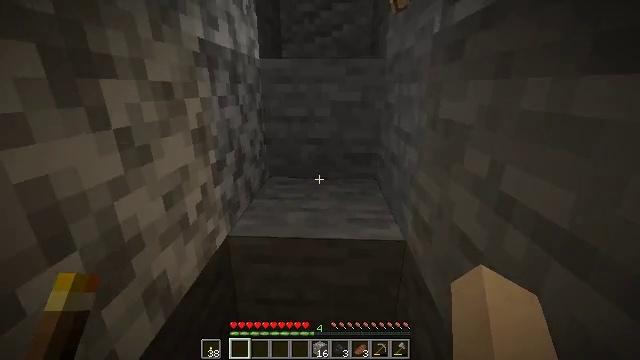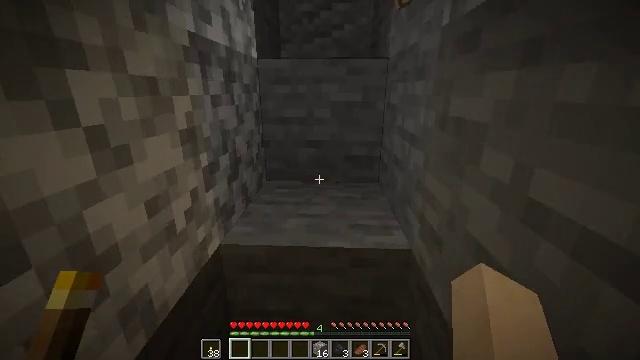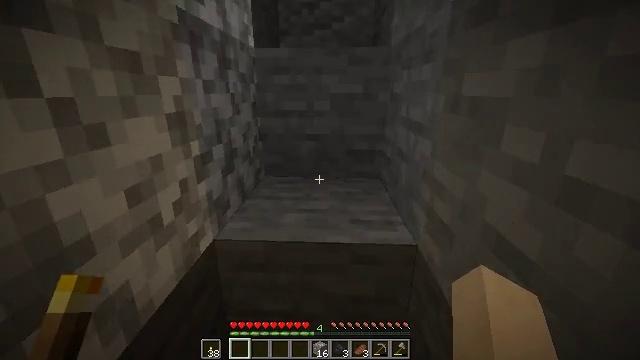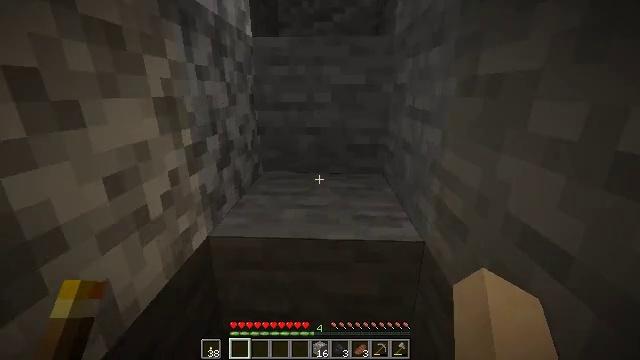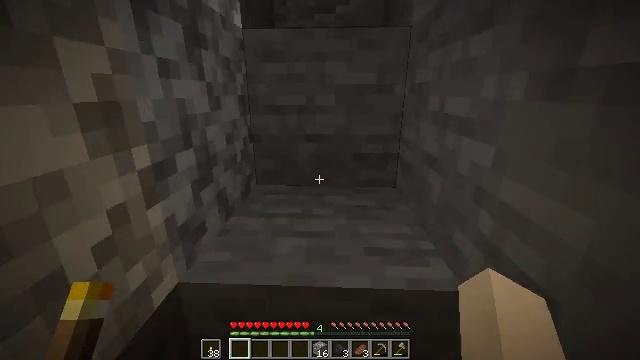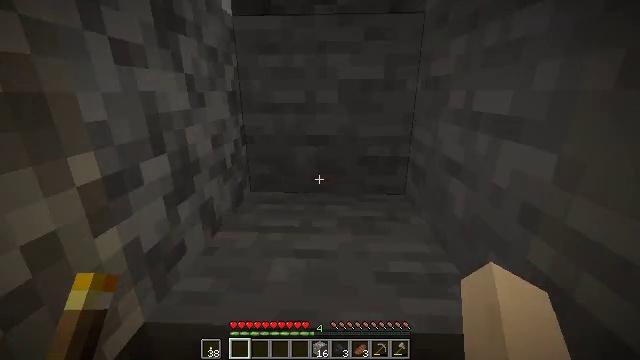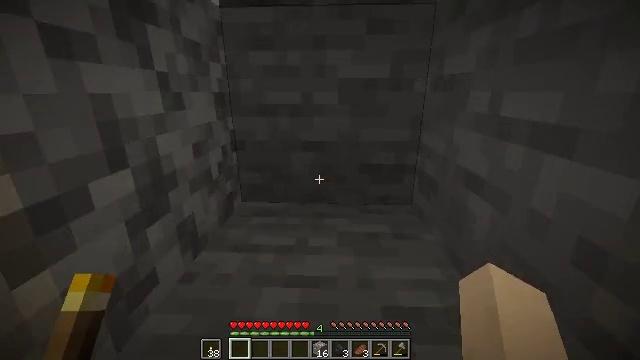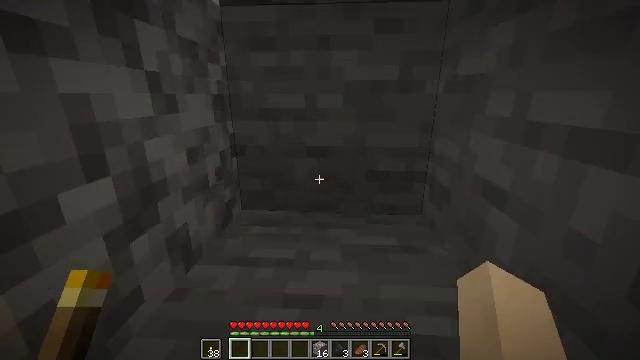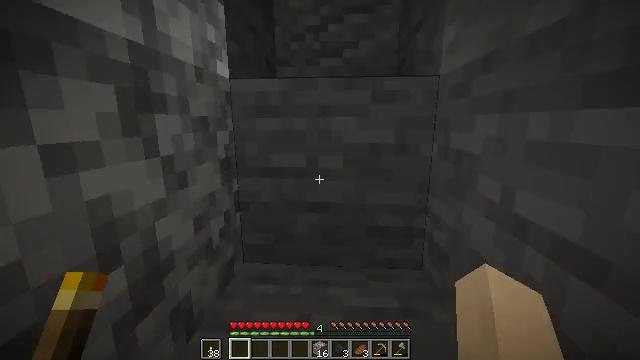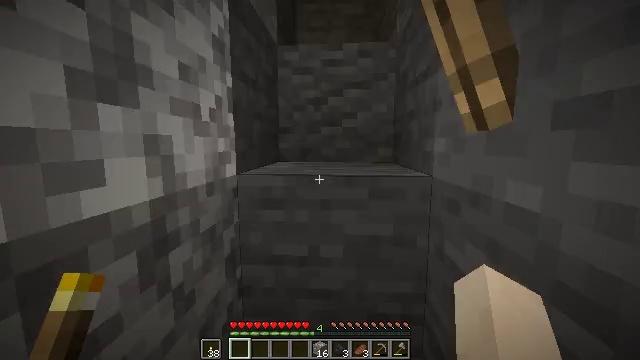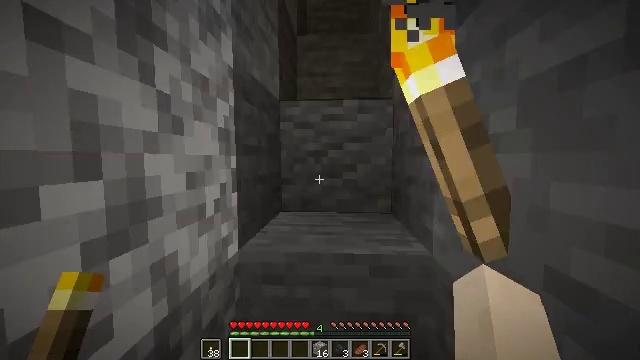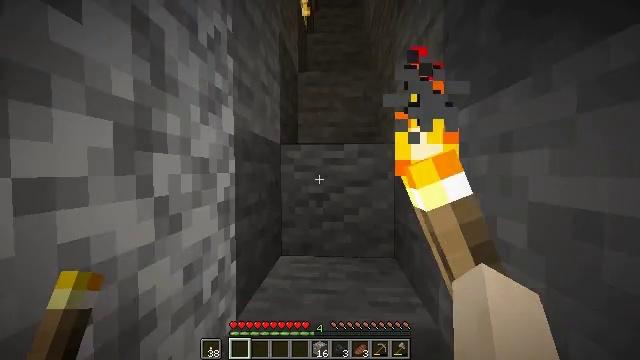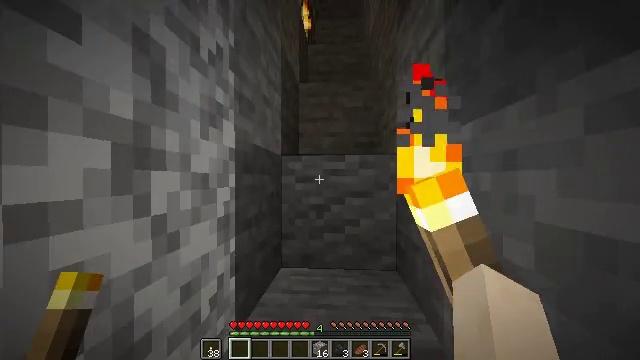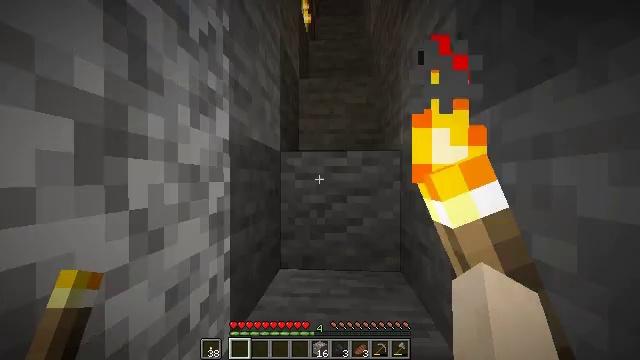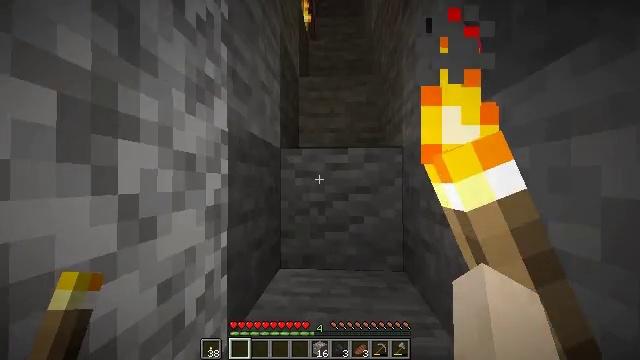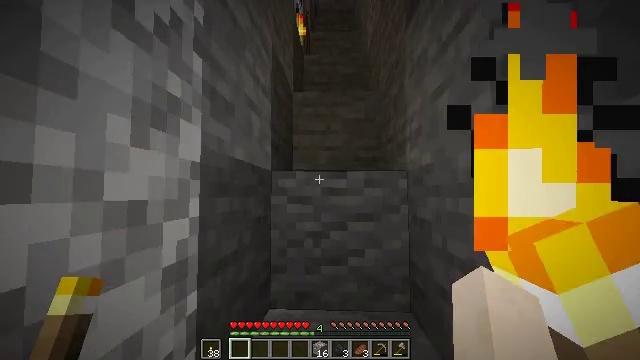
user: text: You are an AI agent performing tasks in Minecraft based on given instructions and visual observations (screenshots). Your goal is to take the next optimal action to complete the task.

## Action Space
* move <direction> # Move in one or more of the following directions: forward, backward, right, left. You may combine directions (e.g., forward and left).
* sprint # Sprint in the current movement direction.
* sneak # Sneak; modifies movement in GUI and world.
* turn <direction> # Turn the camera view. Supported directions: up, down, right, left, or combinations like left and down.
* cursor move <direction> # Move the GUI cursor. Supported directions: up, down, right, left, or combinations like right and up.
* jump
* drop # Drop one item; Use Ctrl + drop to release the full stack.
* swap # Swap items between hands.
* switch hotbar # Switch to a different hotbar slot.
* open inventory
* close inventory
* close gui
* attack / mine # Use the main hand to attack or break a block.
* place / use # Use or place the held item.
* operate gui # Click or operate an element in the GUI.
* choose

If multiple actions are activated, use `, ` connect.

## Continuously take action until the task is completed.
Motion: motion action
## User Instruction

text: Use raw beef and coal to make cooked beef.
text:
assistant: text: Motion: move forward
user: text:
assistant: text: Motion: move forward
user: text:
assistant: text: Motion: move forward
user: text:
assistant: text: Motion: move forward
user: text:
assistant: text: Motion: move forward
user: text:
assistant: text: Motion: move forward
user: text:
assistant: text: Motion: move forward, turn left
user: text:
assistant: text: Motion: move forward, turn up, jump
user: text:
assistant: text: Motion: move forward, turn up, jump
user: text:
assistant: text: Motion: move forward, turn up
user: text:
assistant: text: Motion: move forward, turn up
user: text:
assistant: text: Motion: move forward, turn up
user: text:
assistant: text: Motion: move forward
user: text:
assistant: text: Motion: move forward
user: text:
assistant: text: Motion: move forward, turn right and up, jump
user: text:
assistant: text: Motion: move forward, turn right and up, jump
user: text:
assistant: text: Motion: move forward, turn up, jump
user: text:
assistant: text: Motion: move forward, turn up
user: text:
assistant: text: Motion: move forward, jump
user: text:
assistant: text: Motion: move forward, jump
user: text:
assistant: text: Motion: move forward, jump
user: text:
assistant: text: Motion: move forward, jump
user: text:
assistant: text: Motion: move forward
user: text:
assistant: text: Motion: move forward, turn up
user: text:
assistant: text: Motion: move forward, turn up
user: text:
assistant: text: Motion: move forward and move right
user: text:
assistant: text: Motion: move forward and move right
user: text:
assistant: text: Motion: move forward and move right, jump
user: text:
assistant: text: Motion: move forward and move right, jump
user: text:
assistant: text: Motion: move forward, jump